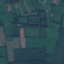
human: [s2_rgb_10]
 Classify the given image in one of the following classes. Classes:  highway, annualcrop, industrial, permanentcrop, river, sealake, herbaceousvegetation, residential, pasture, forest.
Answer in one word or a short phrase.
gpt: Pasture